Question: How to design of this Screenshot.? Is it Possible for Actionbar open the popup menu(Display Screenshot) when click on Attachment button like WhatsApp?
Please Suggest me.

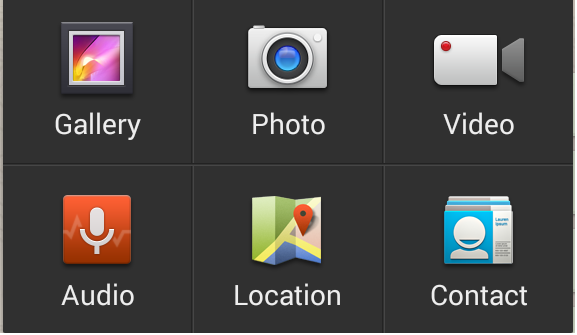
Answer: Use <URL>
In that you can make any custom layout and set it as content of your popupwindow.
Refer to this for a quick example <URL>